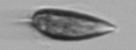
Label: Prorocentrum_triestinum